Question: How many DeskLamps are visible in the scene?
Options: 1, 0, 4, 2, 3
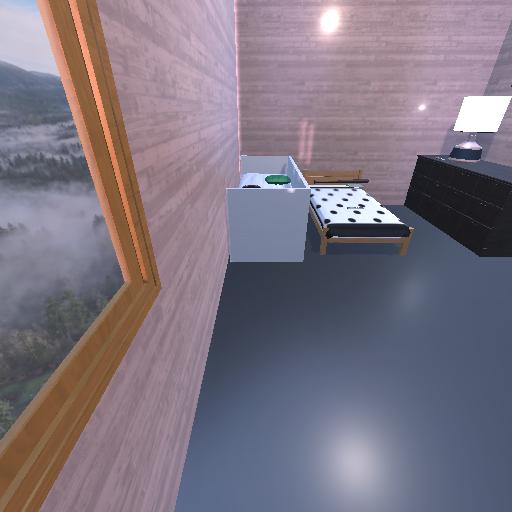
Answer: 1